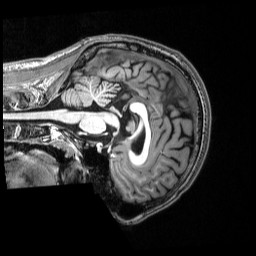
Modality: T1w
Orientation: sagittal
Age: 24
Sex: male
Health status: healthy
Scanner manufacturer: siemens
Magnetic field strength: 3 T
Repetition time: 2.53 s
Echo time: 0.00339 s